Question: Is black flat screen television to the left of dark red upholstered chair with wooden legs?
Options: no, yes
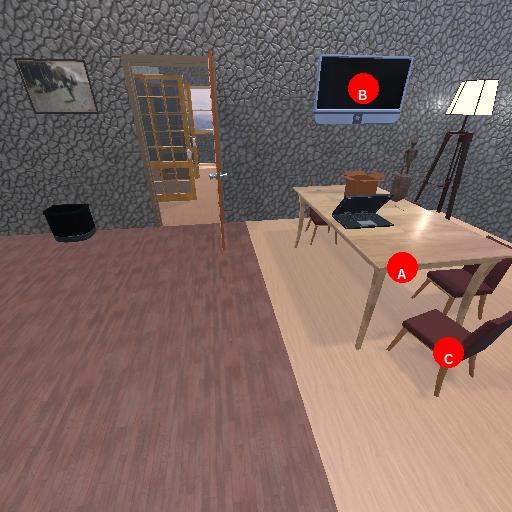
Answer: no